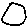
Label: circle